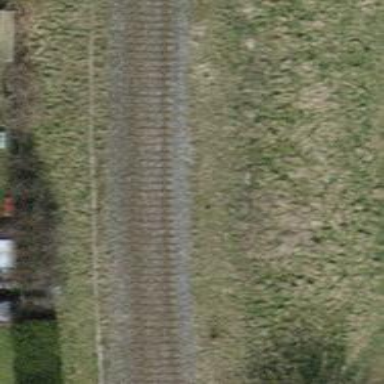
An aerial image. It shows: Preserved railway with one track.